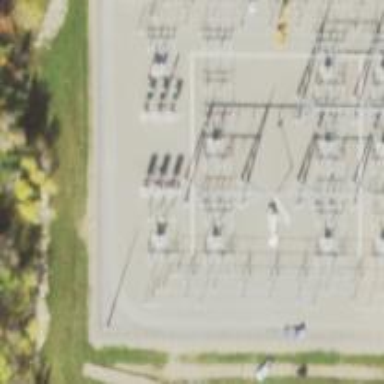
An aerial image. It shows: Switch used for power control.